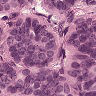
Metastatic tissue present: yes